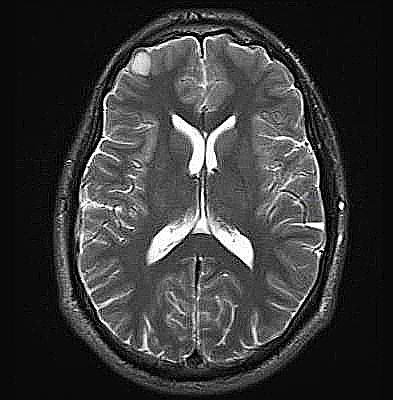
Label: notumor